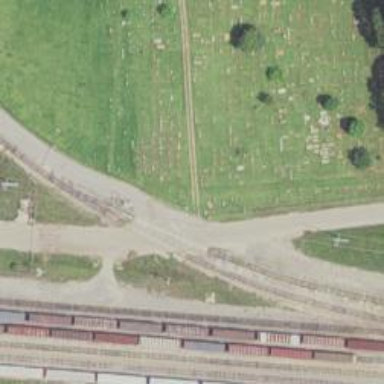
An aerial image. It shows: Level crossing along the railway.